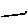
Label: line